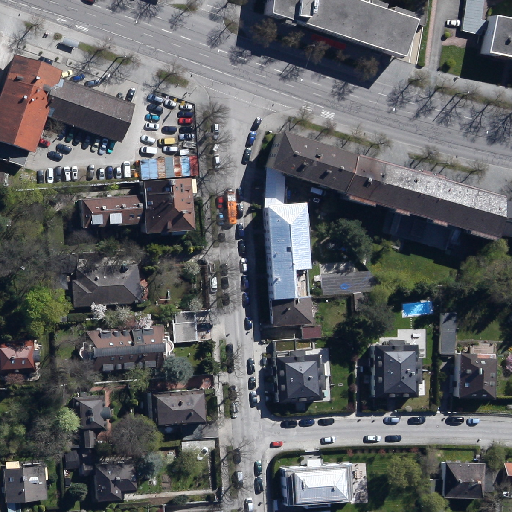
Referring expression: sidewalk along with tree